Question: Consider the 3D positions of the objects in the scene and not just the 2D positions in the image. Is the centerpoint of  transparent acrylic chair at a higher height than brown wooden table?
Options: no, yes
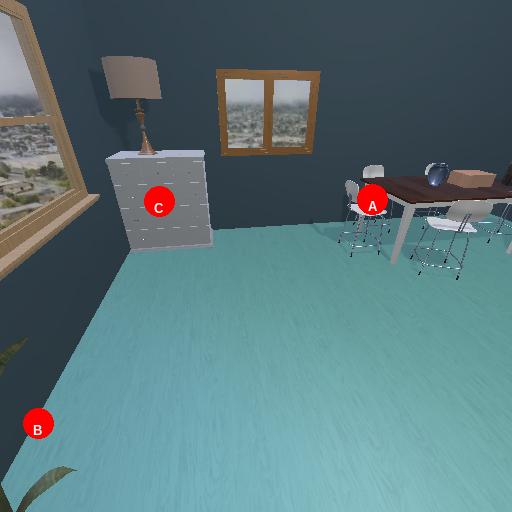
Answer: no